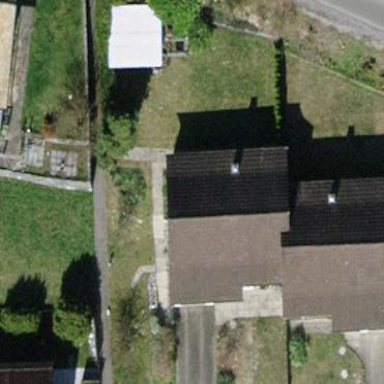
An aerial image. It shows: Semi-detached house with gabled roof.